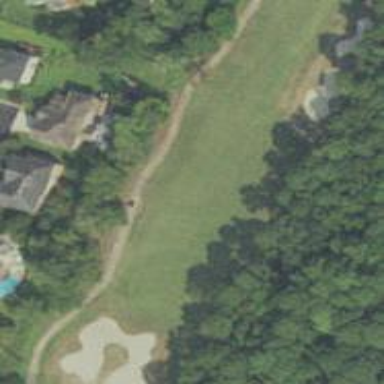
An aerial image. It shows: Golf hole.